Interaction volume radius: 5 \u00c5
Interaction volume height: 10 \u00c5
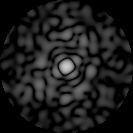
Disorder parameter: 0.8422